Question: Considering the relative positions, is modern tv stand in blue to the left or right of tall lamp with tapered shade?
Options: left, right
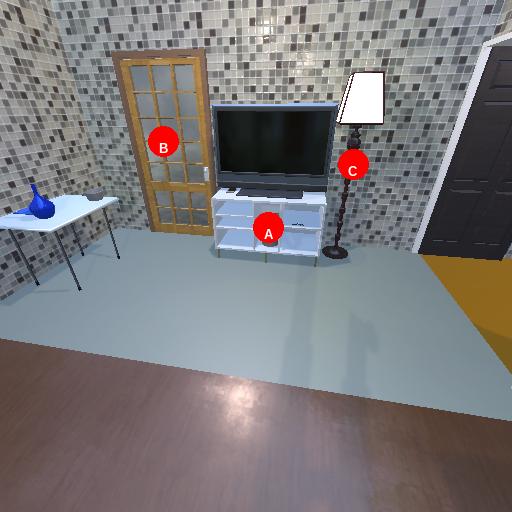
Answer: left